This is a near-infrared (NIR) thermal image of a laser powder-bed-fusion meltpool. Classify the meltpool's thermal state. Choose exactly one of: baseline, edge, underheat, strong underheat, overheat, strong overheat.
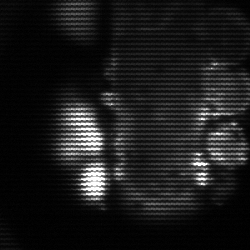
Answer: strong underheat